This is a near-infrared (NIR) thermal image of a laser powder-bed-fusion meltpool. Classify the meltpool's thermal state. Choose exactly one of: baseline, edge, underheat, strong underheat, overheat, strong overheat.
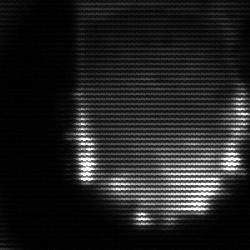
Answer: baseline